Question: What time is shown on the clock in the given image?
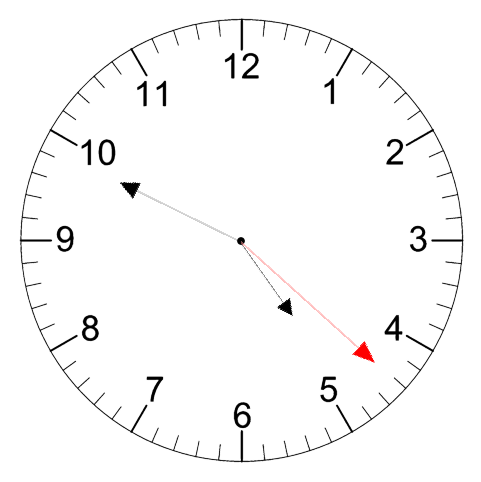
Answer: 04:49:22